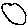
Label: circle